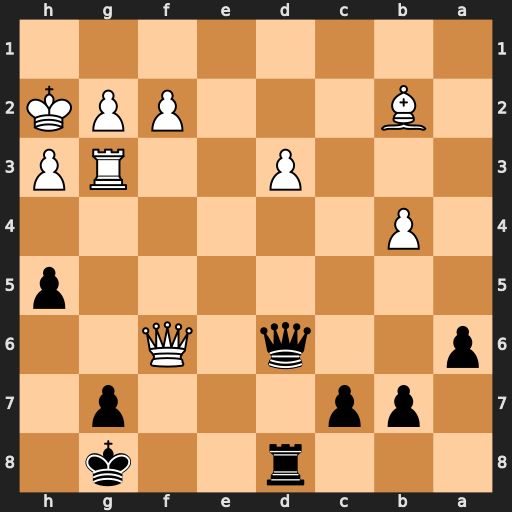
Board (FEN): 3r2k1/1pp3p1/p2q1Q2/7p/1P6/3P2RP/1B3PPK/8
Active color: b
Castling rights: -
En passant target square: -
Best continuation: Qxg3+ Kxg3 gxf6